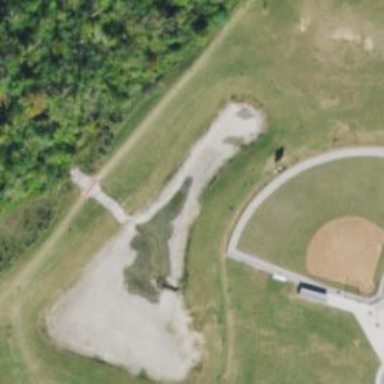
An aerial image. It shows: Softball pitch for leisure sports.